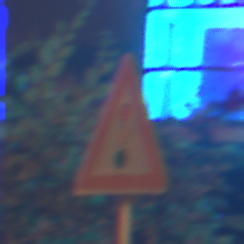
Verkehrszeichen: Lichtzeichenanlage
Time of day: Night
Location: Outdoor (Urban)
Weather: PartlyCloudy
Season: NotSpecified
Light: Artificial